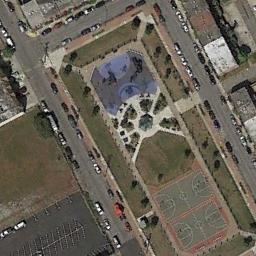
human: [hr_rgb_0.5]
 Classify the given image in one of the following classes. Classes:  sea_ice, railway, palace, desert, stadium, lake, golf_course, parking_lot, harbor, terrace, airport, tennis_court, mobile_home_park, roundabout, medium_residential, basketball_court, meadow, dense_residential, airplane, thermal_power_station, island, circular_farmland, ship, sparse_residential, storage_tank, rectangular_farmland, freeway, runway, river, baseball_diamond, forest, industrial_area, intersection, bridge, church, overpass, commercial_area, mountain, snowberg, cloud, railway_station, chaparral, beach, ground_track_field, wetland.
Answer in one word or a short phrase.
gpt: basketball_court